Interaction volume radius: 10 \u00c5
Interaction volume height: 35 \u00c5
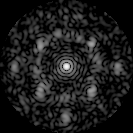
Disorder parameter: 0.6079